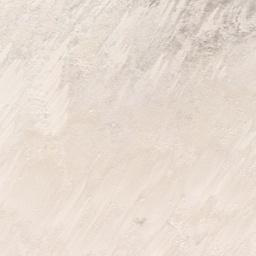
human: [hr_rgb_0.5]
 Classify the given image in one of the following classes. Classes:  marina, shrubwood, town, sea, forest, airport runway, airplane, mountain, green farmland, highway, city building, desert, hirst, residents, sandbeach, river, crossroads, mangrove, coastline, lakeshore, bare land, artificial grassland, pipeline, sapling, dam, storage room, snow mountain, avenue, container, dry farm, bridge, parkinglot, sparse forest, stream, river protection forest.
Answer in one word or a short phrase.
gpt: sandbeach